Interaction volume radius: 5 \u00c5
Interaction volume height: 30 \u00c5
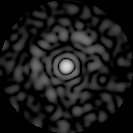
Disorder parameter: 0.8046